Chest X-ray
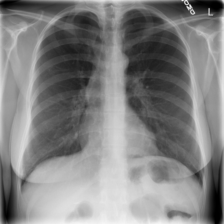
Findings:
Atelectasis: negative
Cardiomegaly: negative
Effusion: negative
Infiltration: negative
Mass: negative
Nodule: negative
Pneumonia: negative
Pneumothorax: negative
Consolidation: negative
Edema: negative
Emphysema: negative
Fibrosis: negative
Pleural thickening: negative
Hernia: negative